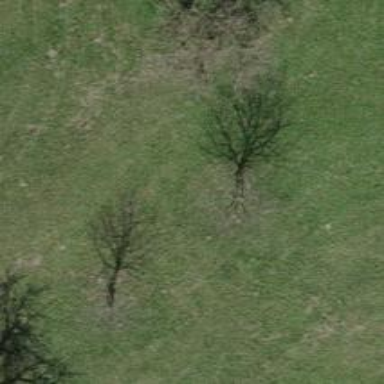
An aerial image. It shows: Single tag "natural: tree."